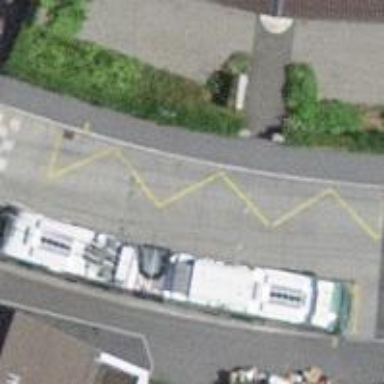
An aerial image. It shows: Bus stop for trolleybuses with designated stop position for public transport.